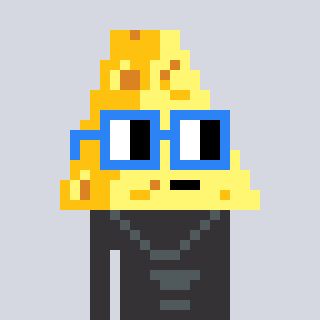
a pixel art character with square blue glasses, a cheese-shaped head and a grayscale-colored body on a cool background